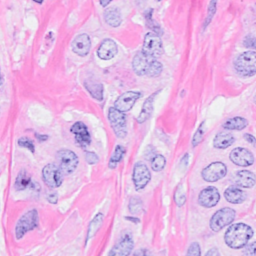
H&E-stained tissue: Breast